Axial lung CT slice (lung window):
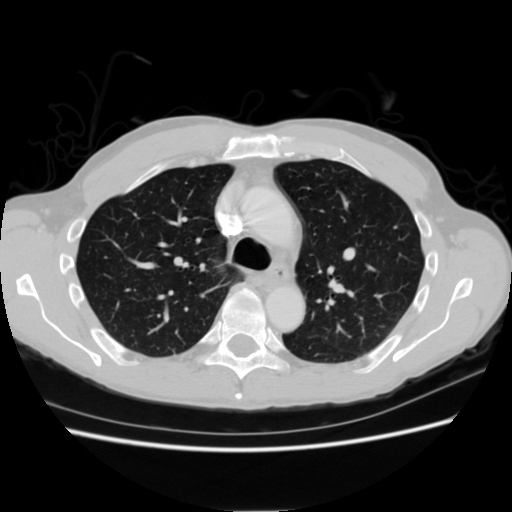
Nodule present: no